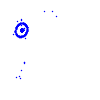
Particle: electron